Question: I have found many posts that talk about how to use GridBagLayout, however they are always the inverse of what I need.
For instance, in <URL> they the top row of buttons span the width while only one button is below it. My interest is mainly the first two rows.

But consider the inverse, I want exactly 1 button in row 1 to span the width of exactly 4 buttons in row 2 and any multiple from there on.
[=========Button========][=========Button========]
[button][button][button][button]
[button][button][button][button]
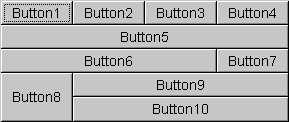
Answer: Here is how you can achieve the layout you're looking for.
'''
public GridBagConstraintsFrame() {
Container c = getContentPane();
JPanel p = new JPanel(new GridBagLayout());
c.setLayout(new BorderLayout());
{
JButton button1 = new JButton("Button 1");
GridBagConstraints gbc = new GridBagConstraints();
gbc.gridx = 0;
gbc.gridy = 0;
gbc.gridheight = 1;
gbc.gridwidth = 4;
gbc.weightx = 0;
gbc.weighty = 0;
gbc.fill = gbc.HORIZONTAL;
p.add(button1, gbc);
}
{
JButton button2 = new JButton("Button 2");
GridBagConstraints gbc = new GridBagConstraints();
gbc.gridx = 4;
gbc.gridy = 0;
gbc.gridheight = 1;
gbc.gridwidth = 4;
gbc.weightx = 0;
gbc.weighty = 0;
gbc.fill = gbc.HORIZONTAL;
p.add(button2, gbc);
}
{
JButton button3 = new JButton("Button 3");
GridBagConstraints gbc = new GridBagConstraints();
gbc.gridx = 0;
gbc.gridy = 1;
gbc.gridheight = 1;
gbc.gridwidth = 1;
gbc.weightx = 0;
gbc.weighty = 0;
p.add(button3, gbc);
}
{
JButton button3 = new JButton("Button 4");
GridBagConstraints gbc = new GridBagConstraints();
gbc.gridx = 1;
gbc.gridy = 1;
gbc.gridheight = 1;
gbc.gridwidth = 1;
gbc.weightx = 0;
gbc.weighty = 0;
p.add(button3, gbc);
}
{
JButton button3 = new JButton("Button 5");
GridBagConstraints gbc = new GridBagConstraints();
gbc.gridx = 2;
gbc.gridy = 1;
gbc.gridheight = 1;
gbc.gridwidth = 1;
gbc.weightx = 0;
gbc.weighty = 0;
p.add(button3, gbc);
}
{
JButton button3 = new JButton("Button 6");
GridBagConstraints gbc = new GridBagConstraints();
gbc.gridx = 3;
gbc.gridy = 1;
gbc.gridheight = 1;
gbc.gridwidth = 1;
gbc.weightx = 0;
gbc.weighty = 0;
p.add(button3, gbc);
}
{
JButton button3 = new JButton("Button 7");
GridBagConstraints gbc = new GridBagConstraints();
gbc.gridx = 4;
gbc.gridy = 1;
gbc.gridheight = 1;
gbc.gridwidth = 1;
gbc.weightx = 0;
gbc.weighty = 0;
p.add(button3, gbc);
}
{
JButton button3 = new JButton("Button 8");
GridBagConstraints gbc = new GridBagConstraints();
gbc.gridx = 5;
gbc.gridy = 1;
gbc.gridheight = 1;
gbc.gridwidth = 1;
gbc.weightx = 0;
gbc.weighty = 0;
p.add(button3, gbc);
}
{
JButton button3 = new JButton("Button 9");
GridBagConstraints gbc = new GridBagConstraints();
gbc.gridx = 6;
gbc.gridy = 1;
gbc.gridheight = 1;
gbc.gridwidth = 1;
gbc.weightx = 0;
gbc.weighty = 0;
p.add(button3, gbc);
}
{
JButton button3 = new JButton("Button 10");
GridBagConstraints gbc = new GridBagConstraints();
gbc.gridx = 7;
gbc.gridy = 1;
gbc.gridheight = 1;
gbc.gridwidth = 1;
gbc.weightx = 0;
gbc.weighty = 0;
p.add(button3, gbc);
}
c.add(p, BorderLayout.CENTER);
setDefaultCloseOperation(EXIT_ON_CLOSE);
setTitle("Gridbag constraints.");
pack();
setVisible(true);
}
'''
Here's how it looks.

If you want an explanation let me know in the comments and I'll try to explain every piece of code.
PS. This is a JFrame.